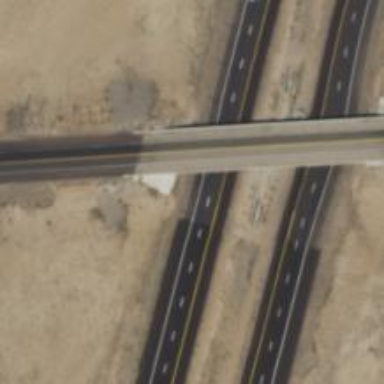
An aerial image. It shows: Primary highway with bridge.